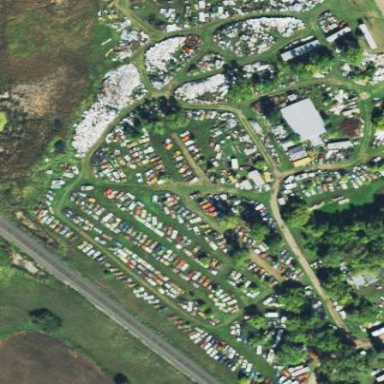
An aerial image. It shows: Industrial area designated for auto wrecking.